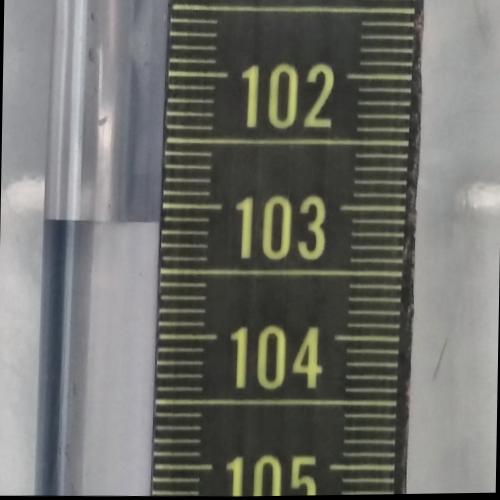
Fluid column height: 103.1 cm